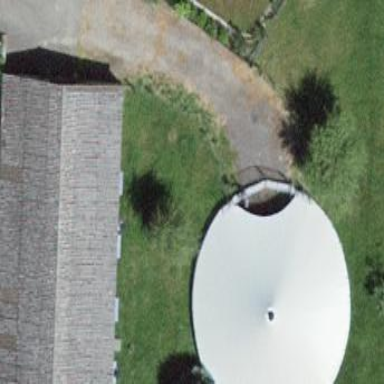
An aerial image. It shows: Building with storage tank.